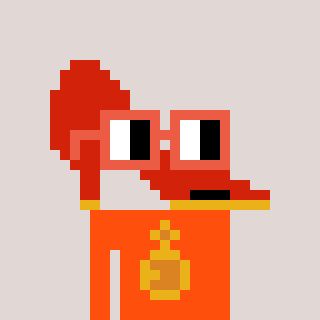
a pixel art character with square orange glasses, a highheel-shaped head and a orange-colored body on a warm background